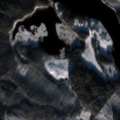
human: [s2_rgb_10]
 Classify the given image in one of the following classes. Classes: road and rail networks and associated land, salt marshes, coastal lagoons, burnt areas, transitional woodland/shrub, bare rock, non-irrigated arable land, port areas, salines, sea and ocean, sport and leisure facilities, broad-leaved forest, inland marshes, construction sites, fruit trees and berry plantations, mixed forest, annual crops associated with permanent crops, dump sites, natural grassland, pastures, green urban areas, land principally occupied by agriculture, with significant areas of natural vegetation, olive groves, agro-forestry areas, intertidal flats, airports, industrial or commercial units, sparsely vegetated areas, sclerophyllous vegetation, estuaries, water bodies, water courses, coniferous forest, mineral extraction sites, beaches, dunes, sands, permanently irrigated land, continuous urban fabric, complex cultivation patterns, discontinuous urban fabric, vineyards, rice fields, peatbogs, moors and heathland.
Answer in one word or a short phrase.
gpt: coniferous forest, mixed forest, transitional woodland/shrub, water bodies